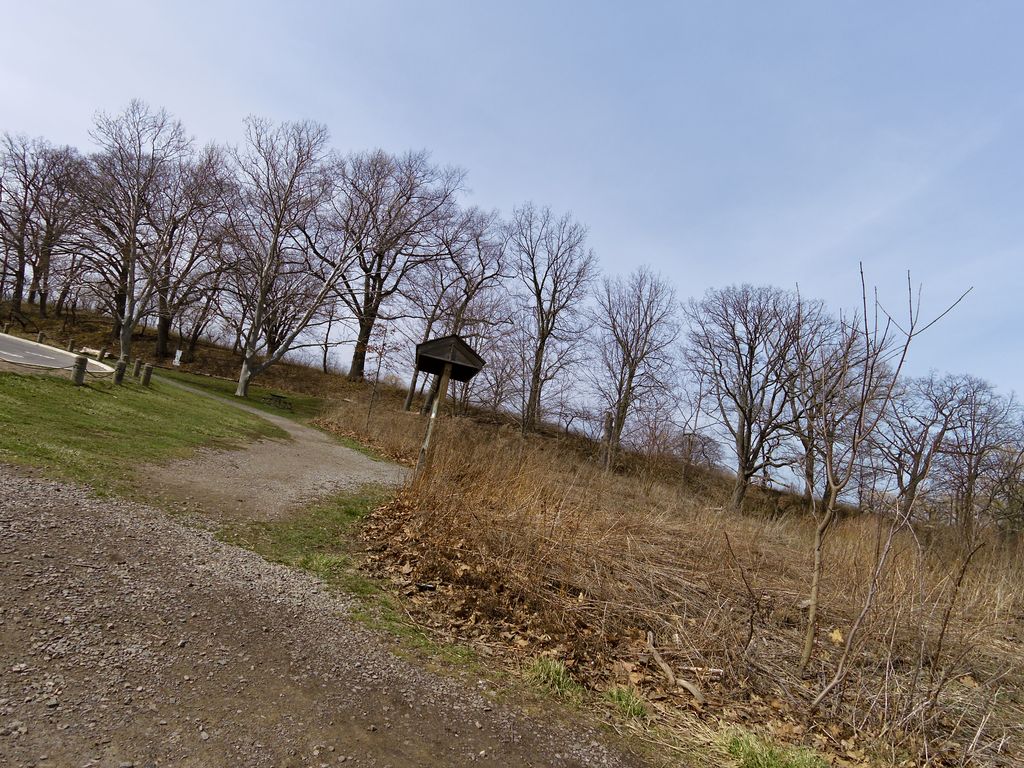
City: hamilton